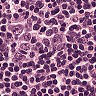
Metastatic tissue present: no